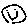
Label: smiley face